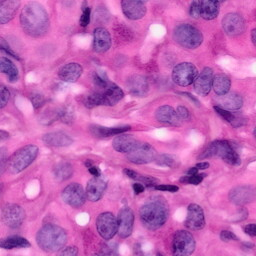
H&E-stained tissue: Pancreatic